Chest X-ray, AP view. Patient: 64 years old, sex F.
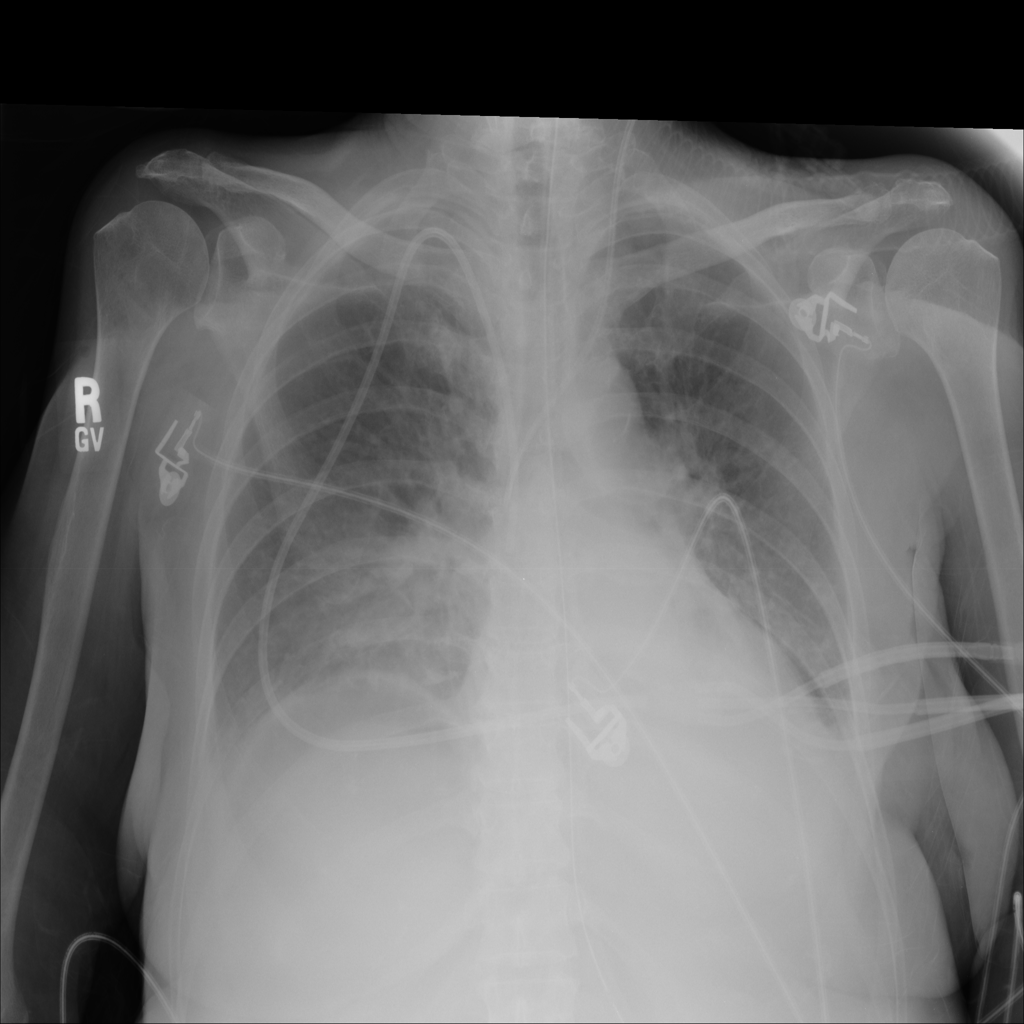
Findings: Effusion, Infiltration